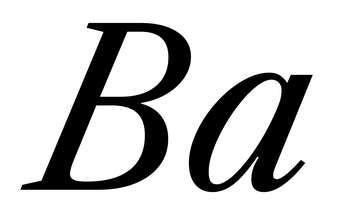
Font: LibreCaslonText-Italic_Italic